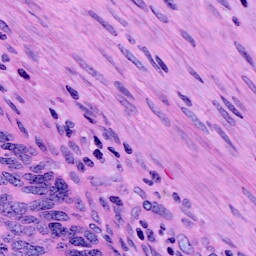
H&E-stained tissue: Cervix